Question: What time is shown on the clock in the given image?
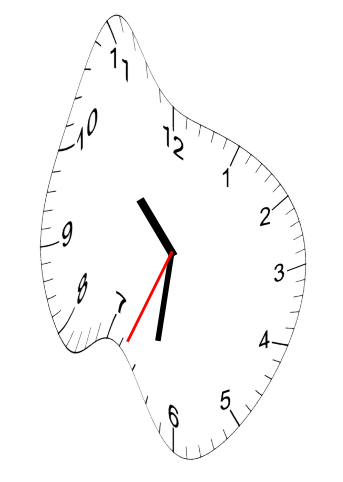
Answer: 10:31:34